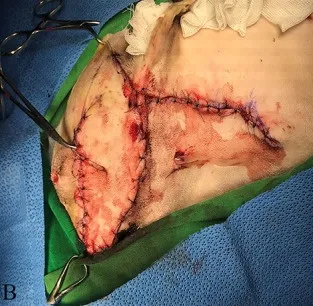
Reconstructive surgery of the facial skin defect. (B) The local subdermal plexus rotation flap at surgery.
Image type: medical_photograph (other_medical_photograph)